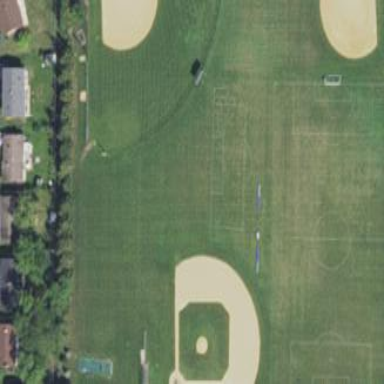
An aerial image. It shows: Baseball pitch for leisure land.